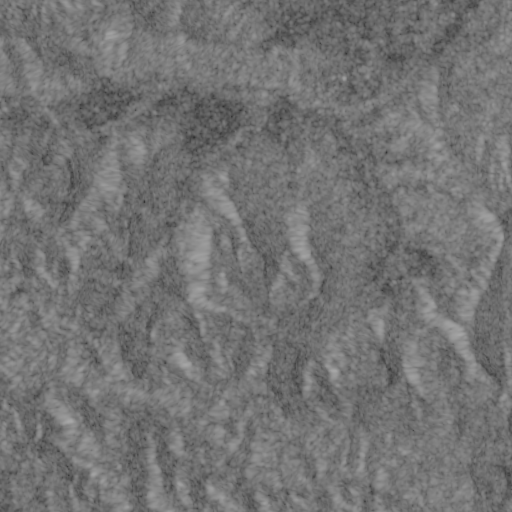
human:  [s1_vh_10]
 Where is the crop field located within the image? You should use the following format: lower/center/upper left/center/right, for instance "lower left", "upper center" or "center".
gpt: The crop field is located in the upper of the image.
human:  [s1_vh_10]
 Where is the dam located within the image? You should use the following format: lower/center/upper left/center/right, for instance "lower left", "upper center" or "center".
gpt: The dam is located in the center right of the image.
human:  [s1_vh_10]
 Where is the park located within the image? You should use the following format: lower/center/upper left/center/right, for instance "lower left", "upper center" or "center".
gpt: The park is located in the upper center of the image.
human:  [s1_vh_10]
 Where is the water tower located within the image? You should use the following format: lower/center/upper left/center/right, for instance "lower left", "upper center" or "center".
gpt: The water tower is located in the upper center of the image.
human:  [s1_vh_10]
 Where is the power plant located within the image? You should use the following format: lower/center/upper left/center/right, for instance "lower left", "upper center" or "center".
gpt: There is no power plant in the image.

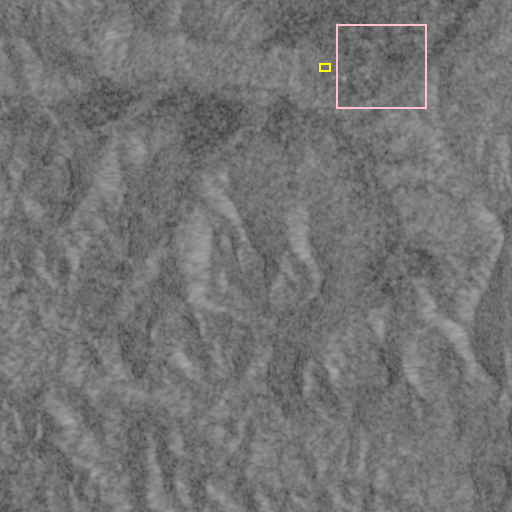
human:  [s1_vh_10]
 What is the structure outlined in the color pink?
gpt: The structure outlined in pink is a crop field.
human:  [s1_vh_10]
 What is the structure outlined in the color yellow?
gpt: The structure outlined in yellow is a park.
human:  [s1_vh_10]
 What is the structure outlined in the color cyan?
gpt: There is no cyan outline.